八年级 · 组合几何学
已知, 如图, 在 $\triangle A B C$ 中, $A D, A E$ 分别是 $\triangle A B C$ 的高和角平分线,

(1) 若 $\angle \mathrm{B}=30^{\circ}, \angle \mathrm{C}=50^{\circ}$. 求 $\angle \mathrm{DAE}$ 的度数;

(2) 试写出 $\angle \mathrm{DAE}$ 与 $\angle \mathrm{C}, \angle \mathrm{B}$ 有何关系? 并证明你的结论.
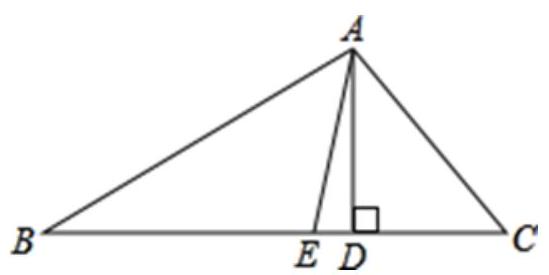
答案: 解: (1) $\because \angle \mathrm{B}=30^{\circ}, \angle \mathrm{C}=50^{\circ}$ ，

$\therefore \angle \mathrm{BAC}=180^{\circ}-\angle \mathrm{B}-\angle \mathrm{C}=100^{\circ}$,
又 $\because \mathrm{AE}$ 是 $\triangle \mathrm{ABC}$ 的角平分线,

$\therefore \angle \mathrm{BAE}=\frac{1}{2} \angle \mathrm{BAC}=50^{\circ}$,

$\because \mathrm{AD}$ 是 $\triangle \mathrm{ABC}$ 的高,

$\therefore \angle \mathrm{BAD}=90^{\circ}-\angle \mathrm{B}=90^{\circ}-30^{\circ}=60^{\circ}$,

则 $\angle \mathrm{DAE}=\angle \mathrm{BAD}-\angle \mathrm{BAE}=10^{\circ}$;

(2) $\angle \mathrm{DAE}=\frac{1}{2}(\angle \mathrm{C}-\angle \mathrm{B})$,

理由如下: $\because \mathrm{AD}$ 是 $\triangle \mathrm{ABC}$ 的高,

$\therefore \angle \mathrm{ADC}=90^{\circ}$,

$\therefore \angle \mathrm{DAC}=180^{\circ}-\angle \mathrm{ADC}-\angle \mathrm{C}=90^{\circ}-\angle \mathrm{C}$,

$\because \mathrm{AE}$ 是 $\triangle \mathrm{ABC}$ 的角平分线,

$\therefore \angle \mathrm{EAC}=\frac{1}{2} \angle \mathrm{BAC}$,

$\because \angle \mathrm{BAC}=180^{\circ}-\angle \mathrm{B}-\angle \mathrm{C}$

$\therefore \angle \mathrm{DAE}=\angle \mathrm{EAC}-\angle \mathrm{DAC}$,

$=\frac{1}{2} \angle \mathrm{BAC}-\left(90^{\circ}-\angle \mathrm{C}\right)$,

$=\frac{1}{2}\left(180^{\circ}-\angle \mathrm{B}-\angle \mathrm{C}\right)-90^{\circ}+\angle \mathrm{C}$,

$=90^{\circ}-\frac{1}{2} \angle B-\frac{1}{2} \angle C-90^{\circ}+\angle C$,

$=\frac{1}{2}(\angle \mathrm{C}-\angle \mathrm{B})$.